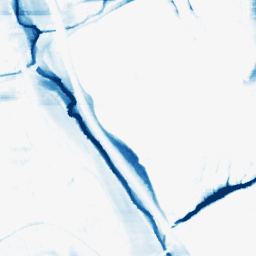
Category: morphological
Decomposition family: morphological_rect
Decomposition parameters: operation: closing
width: 50
height: 10
Upsampling method: quartic
Upsampling parameters: scale: 2
Upsampling scale: 2